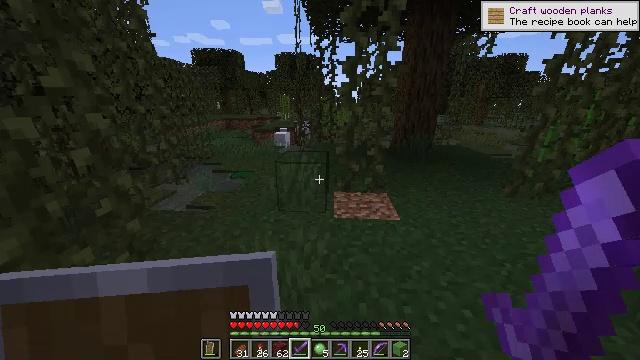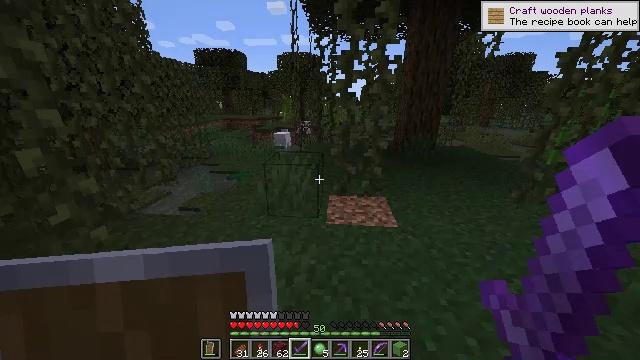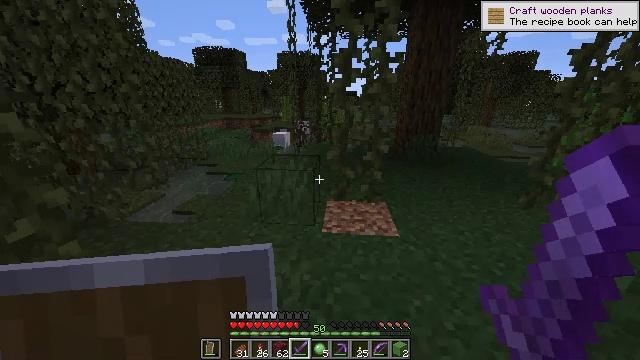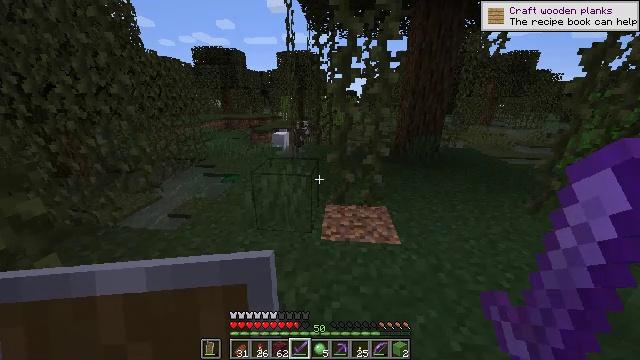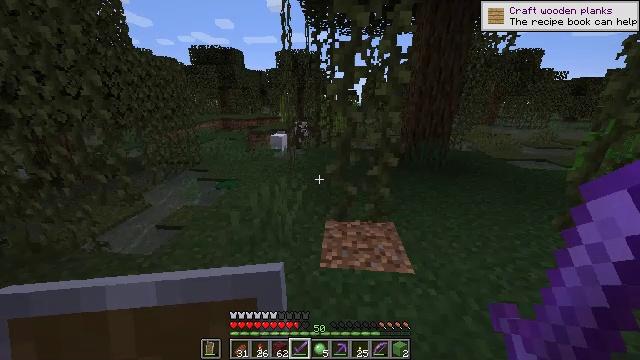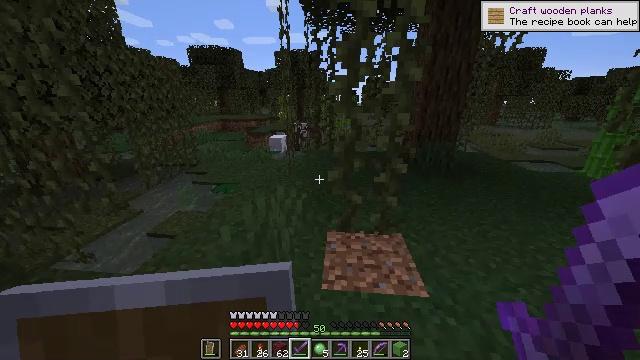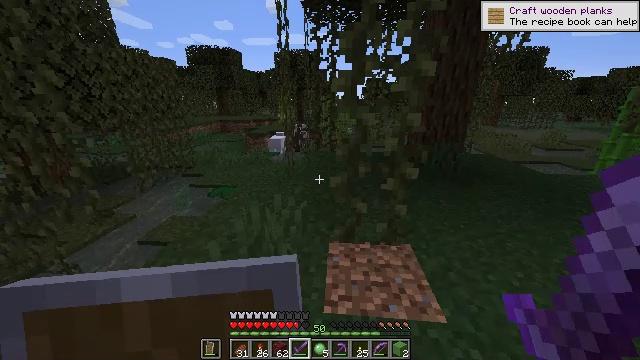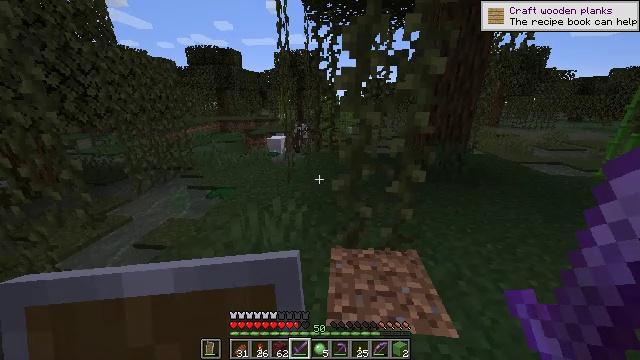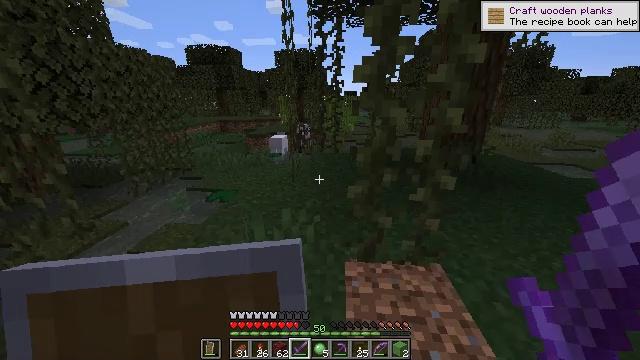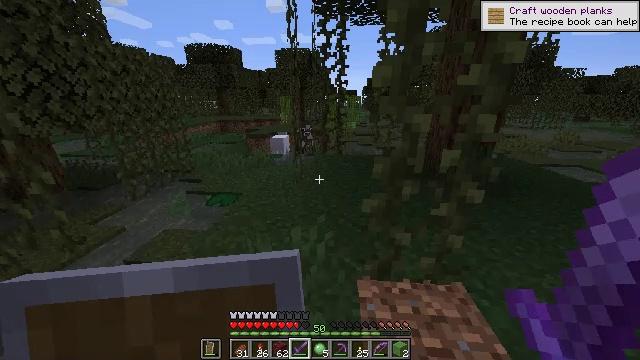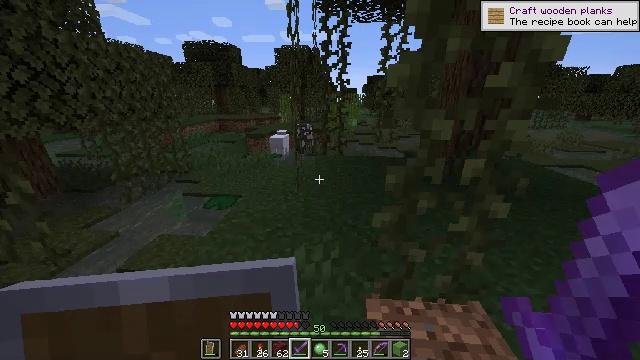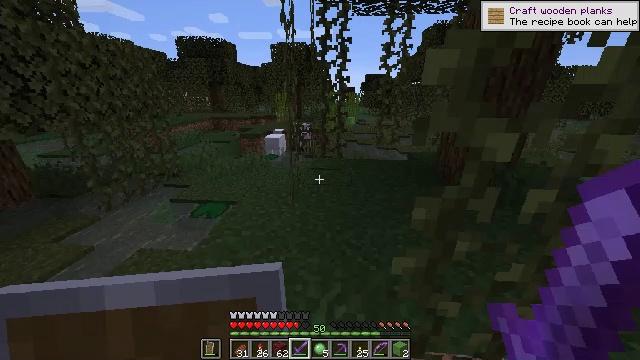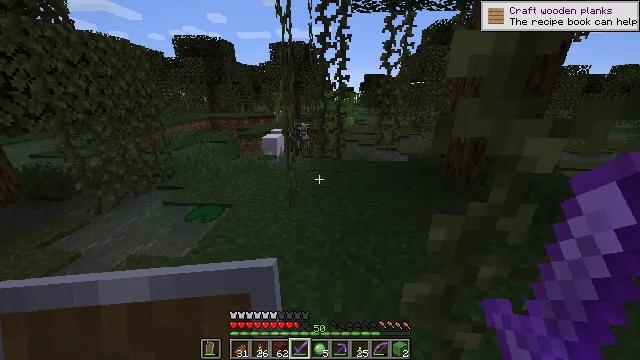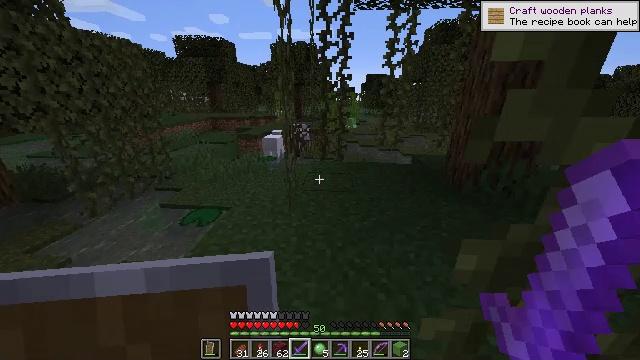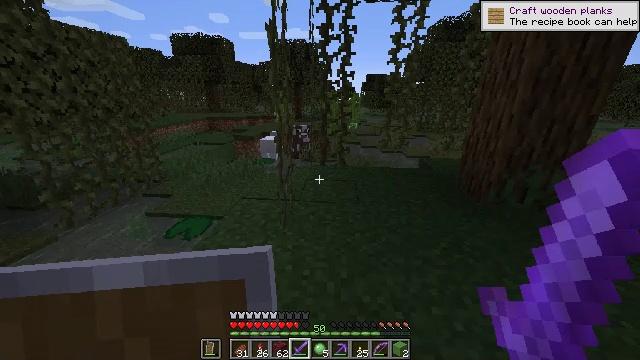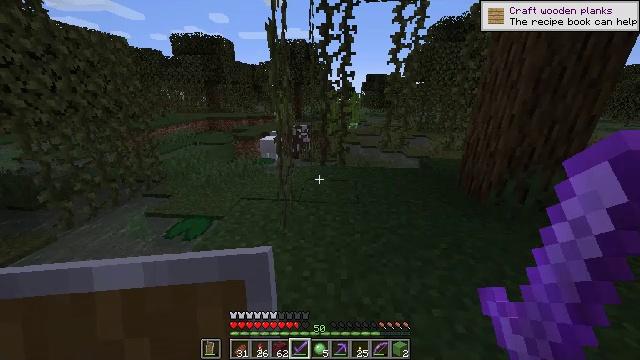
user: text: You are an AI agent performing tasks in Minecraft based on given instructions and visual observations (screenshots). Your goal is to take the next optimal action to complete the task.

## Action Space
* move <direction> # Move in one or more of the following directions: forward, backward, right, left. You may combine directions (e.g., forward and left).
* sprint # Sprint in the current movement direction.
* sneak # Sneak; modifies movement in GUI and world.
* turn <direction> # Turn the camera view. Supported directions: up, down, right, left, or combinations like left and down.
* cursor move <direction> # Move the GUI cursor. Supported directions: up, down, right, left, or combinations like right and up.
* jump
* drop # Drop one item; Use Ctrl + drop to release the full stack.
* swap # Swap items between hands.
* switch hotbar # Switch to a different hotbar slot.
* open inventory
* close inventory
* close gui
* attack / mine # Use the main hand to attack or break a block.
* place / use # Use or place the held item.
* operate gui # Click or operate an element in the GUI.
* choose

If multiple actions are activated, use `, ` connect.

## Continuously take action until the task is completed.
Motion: motion action
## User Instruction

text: Combat the slime.
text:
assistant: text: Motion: move forward
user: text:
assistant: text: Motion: move forward
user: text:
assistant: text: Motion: move forward
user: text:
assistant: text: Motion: move forward
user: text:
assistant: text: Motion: move forward
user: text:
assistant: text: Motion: move forward
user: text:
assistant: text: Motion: move forward and move left
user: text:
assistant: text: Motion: move forward and move left
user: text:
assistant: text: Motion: move forward
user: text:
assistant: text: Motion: move forward
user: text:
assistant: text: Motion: move forward
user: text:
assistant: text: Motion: move forward
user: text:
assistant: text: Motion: move forward
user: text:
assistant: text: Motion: move forward
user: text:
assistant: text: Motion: move forward
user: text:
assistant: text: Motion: move forward
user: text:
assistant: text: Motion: move forward
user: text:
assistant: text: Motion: move forward
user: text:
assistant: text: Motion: move forward and move right
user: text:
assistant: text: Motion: move forward and move right
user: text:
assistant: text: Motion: move forward and move right
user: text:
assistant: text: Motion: move forward and move right
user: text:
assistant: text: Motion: move forward and move right
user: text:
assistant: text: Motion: move forward and move right
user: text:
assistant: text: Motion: move forward and move right
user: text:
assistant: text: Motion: move forward
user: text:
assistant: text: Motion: move forward
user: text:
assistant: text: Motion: move forward
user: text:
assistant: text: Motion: move forward
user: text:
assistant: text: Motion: move forward